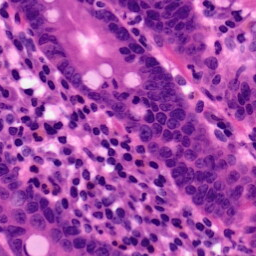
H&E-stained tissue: Pancreatic